Field crop: maize
Growth stage: 1
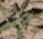
Species: atriplex